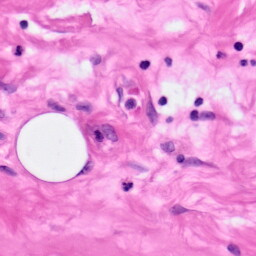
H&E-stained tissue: Pancreatic